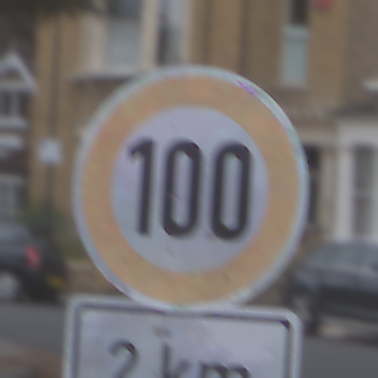
Verkehrszeichen: Geschwindigkeit100
Zusatzzeichen unten: Entfernungsangaben2
Umgebung: Outdoor, Urban
Tageszeit: MorningAfternoon
Wetter: Overcast
Licht: Natural
Jahreszeit: NotSpecified
Kontrast: LowContrast